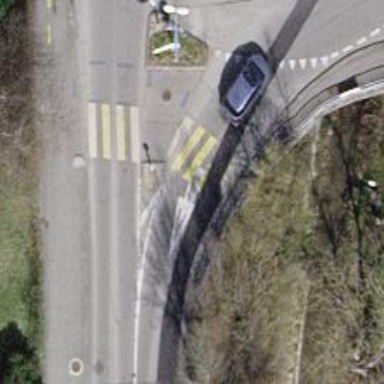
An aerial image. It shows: Marked crossing with zebra stripes on the road.